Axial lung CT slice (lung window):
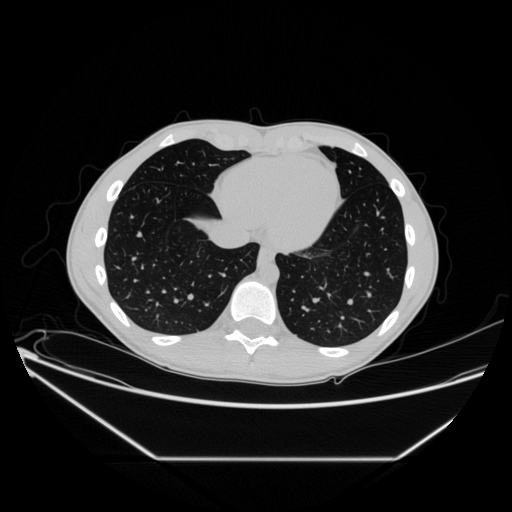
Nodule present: no